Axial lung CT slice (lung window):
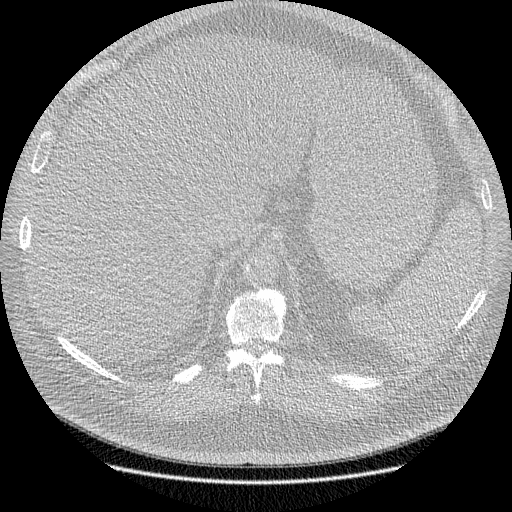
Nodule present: no